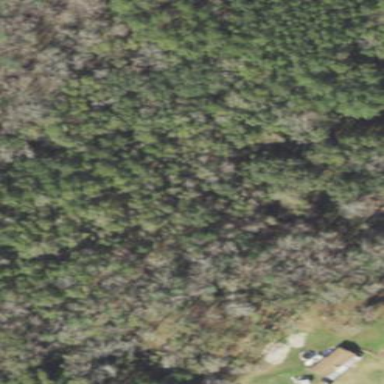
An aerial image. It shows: Mixed leaf woodland.